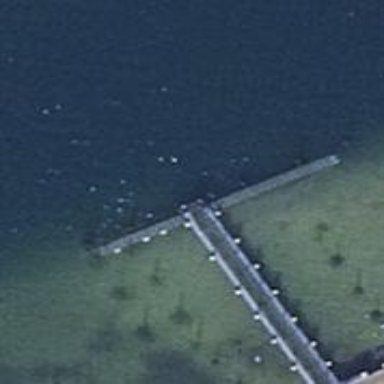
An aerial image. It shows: Man-made pier.